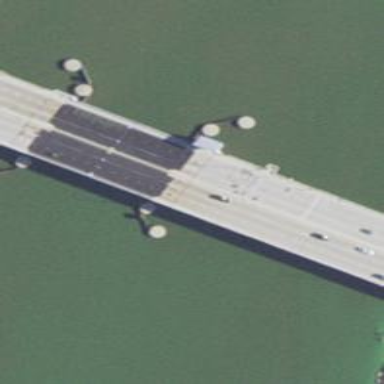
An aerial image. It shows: Movable bridge over primary highway.